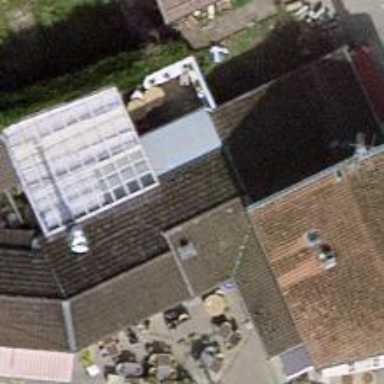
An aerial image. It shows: Restaurant in building.